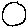
Label: circle